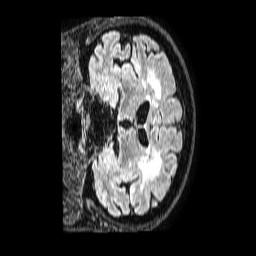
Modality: FLAIR
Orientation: coronal
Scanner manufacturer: philips
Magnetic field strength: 1.5 T
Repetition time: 4.8 s
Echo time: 0.3 s